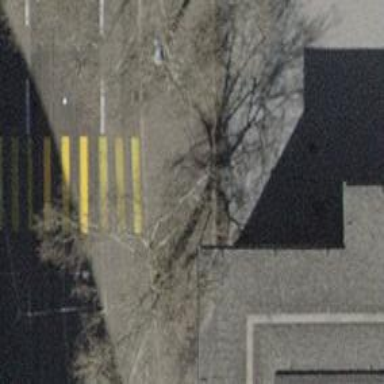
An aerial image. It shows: Kerb barrier.